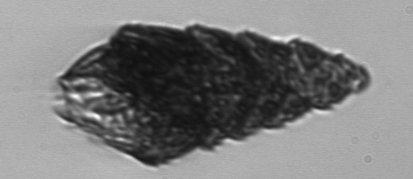
Label: Laboea_strobila